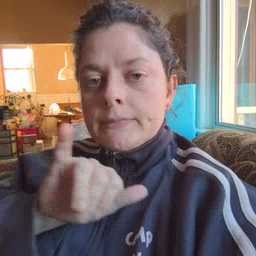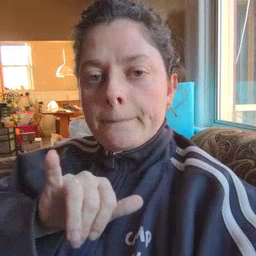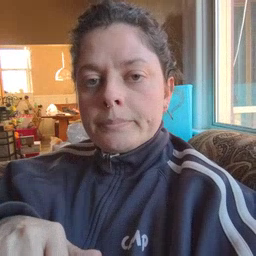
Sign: same